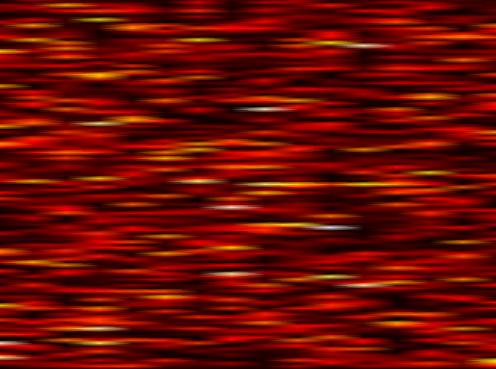
Label: FOFDM